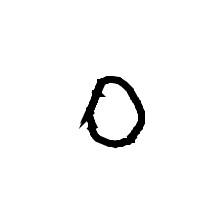
Shape: circle